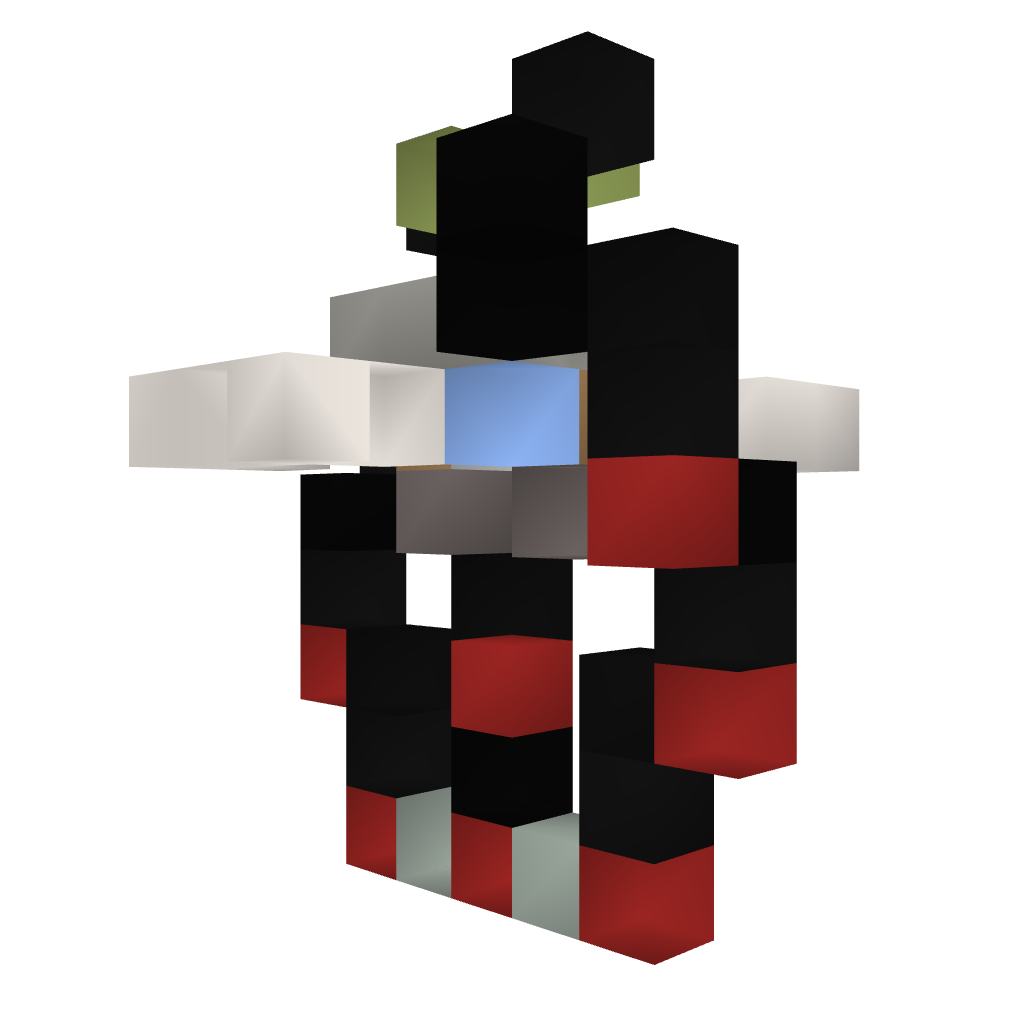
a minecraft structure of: Fairtrade